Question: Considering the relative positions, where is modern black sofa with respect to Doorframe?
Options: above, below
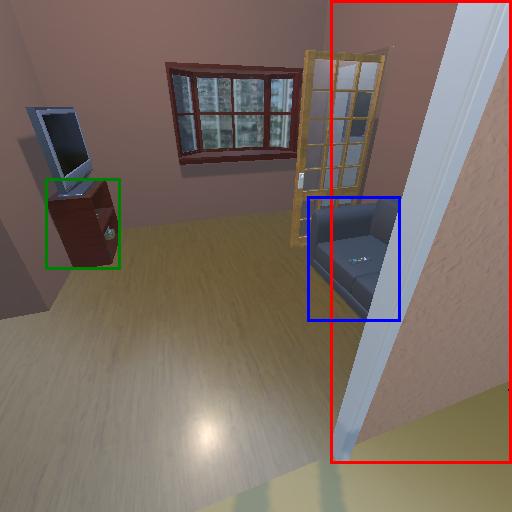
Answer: above